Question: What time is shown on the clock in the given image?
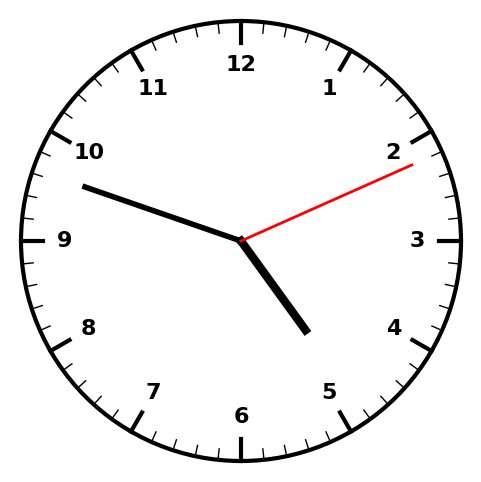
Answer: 04:48:11